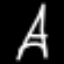
Label: The Eiffel Tower